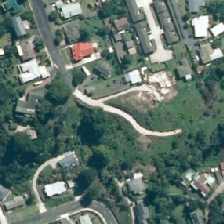
Land cover: broadleaved_indigenous_hardwood